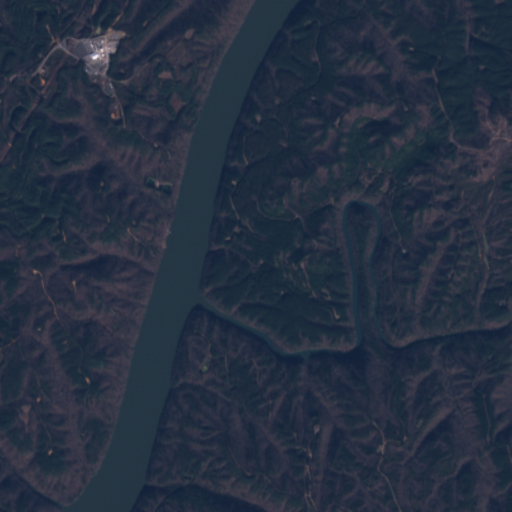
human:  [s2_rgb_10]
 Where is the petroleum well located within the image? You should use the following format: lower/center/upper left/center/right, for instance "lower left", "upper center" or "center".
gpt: The petroleum well is located in the left of the image.
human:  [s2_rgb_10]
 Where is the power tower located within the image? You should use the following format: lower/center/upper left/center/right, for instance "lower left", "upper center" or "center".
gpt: There is no power tower in the image.